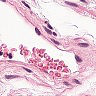
Metastatic tissue present: no